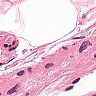
Metastatic tissue present: no